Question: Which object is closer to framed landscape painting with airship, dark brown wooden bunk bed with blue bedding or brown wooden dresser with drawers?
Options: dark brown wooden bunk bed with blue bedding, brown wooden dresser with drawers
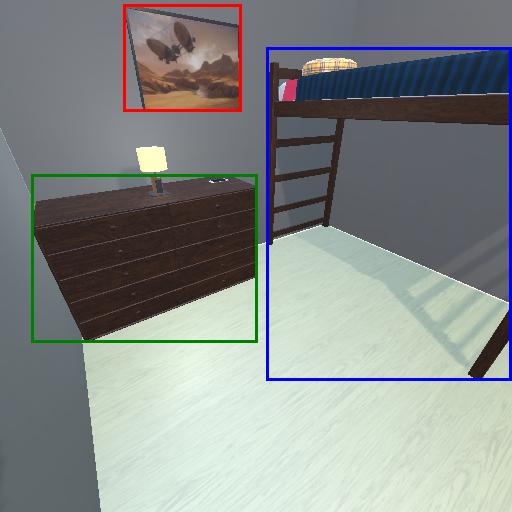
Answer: dark brown wooden bunk bed with blue bedding